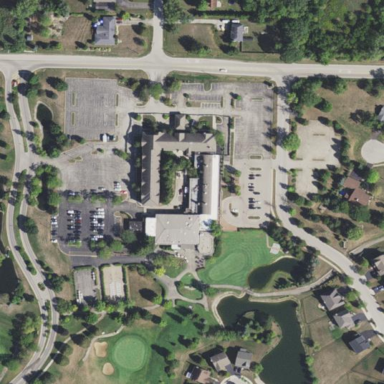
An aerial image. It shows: Hotel building.